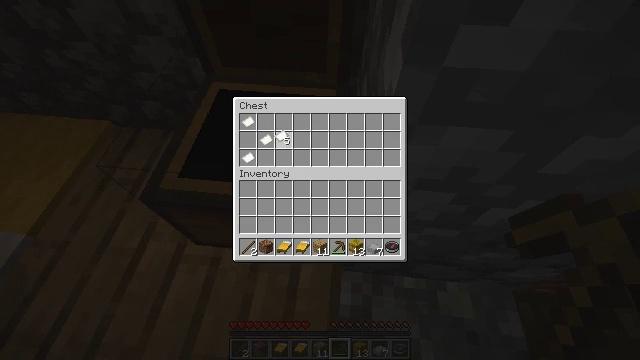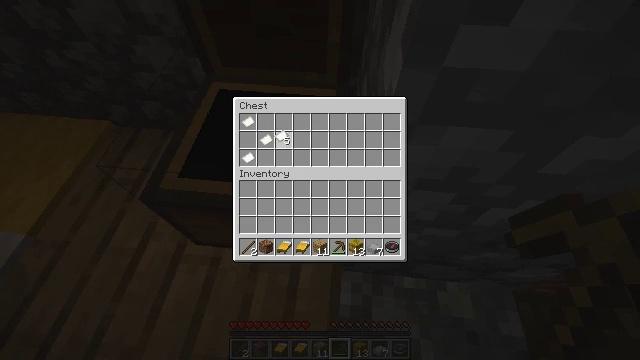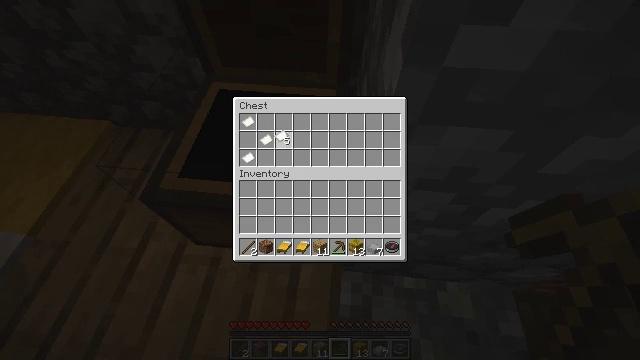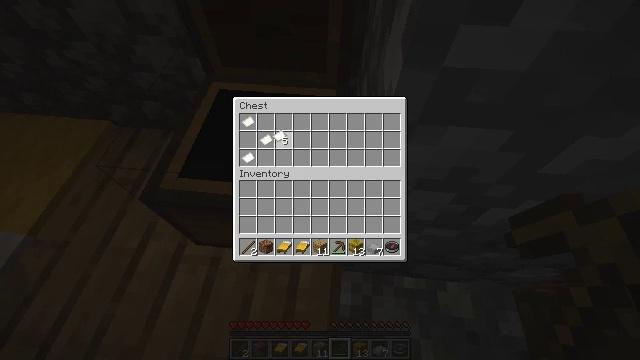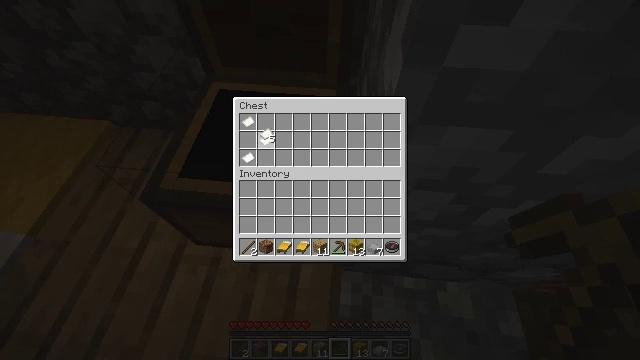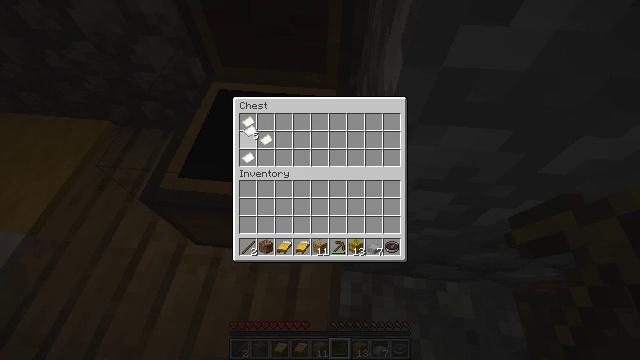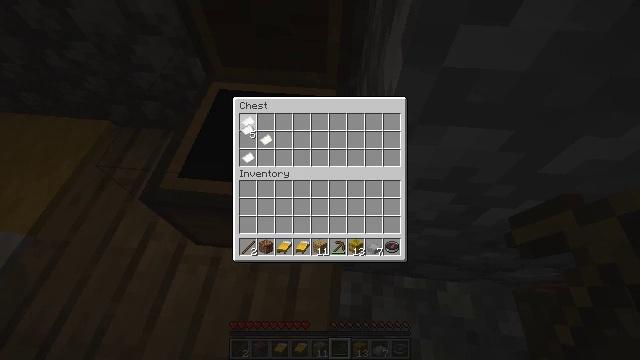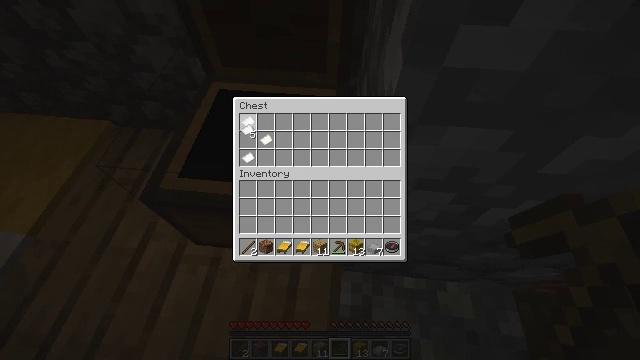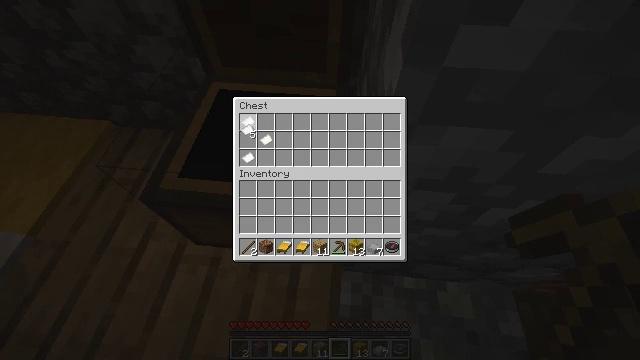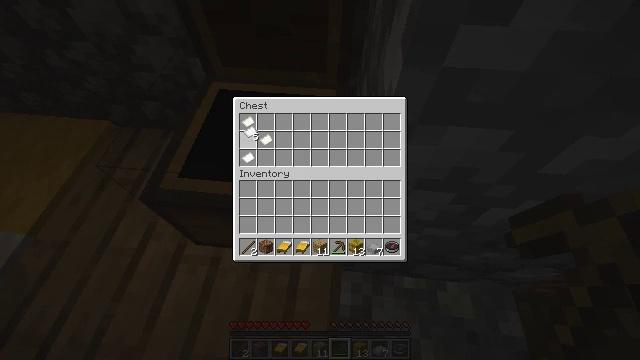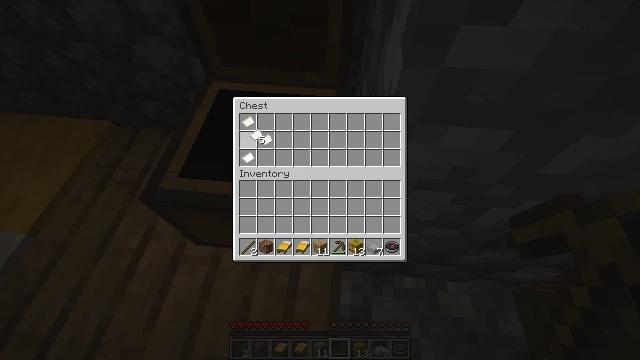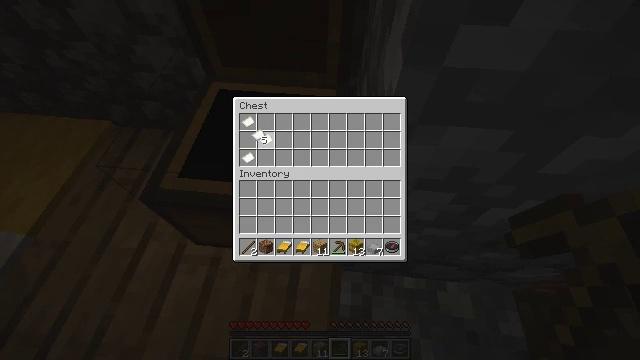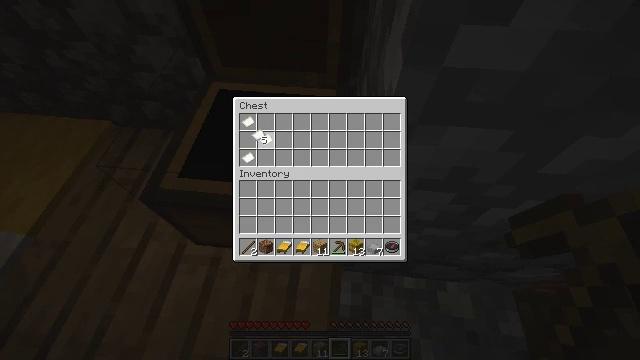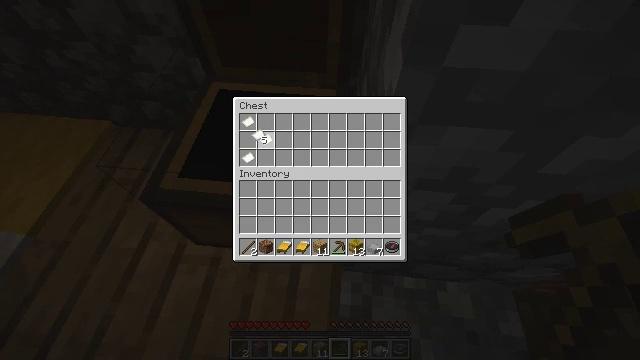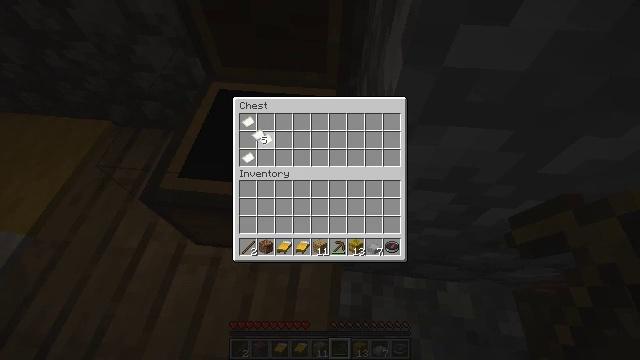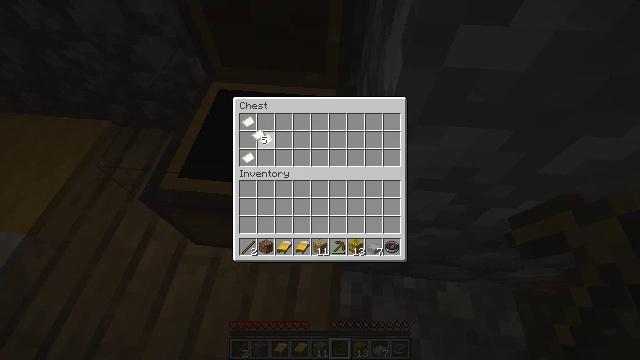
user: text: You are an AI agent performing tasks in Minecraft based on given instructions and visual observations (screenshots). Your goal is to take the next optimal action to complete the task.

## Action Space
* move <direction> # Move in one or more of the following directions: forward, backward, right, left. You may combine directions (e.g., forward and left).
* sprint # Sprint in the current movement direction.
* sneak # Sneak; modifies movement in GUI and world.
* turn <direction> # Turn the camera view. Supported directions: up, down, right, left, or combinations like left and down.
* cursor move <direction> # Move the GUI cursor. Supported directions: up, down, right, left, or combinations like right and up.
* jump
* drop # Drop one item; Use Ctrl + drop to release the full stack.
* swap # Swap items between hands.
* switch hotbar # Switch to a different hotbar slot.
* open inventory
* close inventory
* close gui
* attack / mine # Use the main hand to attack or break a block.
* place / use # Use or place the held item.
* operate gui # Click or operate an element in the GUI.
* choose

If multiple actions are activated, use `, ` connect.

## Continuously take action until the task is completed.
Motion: motion action
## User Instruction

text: Mine the white carpet.
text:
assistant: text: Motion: no_op
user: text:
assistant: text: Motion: no_op
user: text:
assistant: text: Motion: no_op
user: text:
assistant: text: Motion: cursor move left
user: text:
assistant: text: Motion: cursor move left
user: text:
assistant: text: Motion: no_op
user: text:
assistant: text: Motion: no_op
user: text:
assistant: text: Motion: no_op
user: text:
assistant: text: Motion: no_op
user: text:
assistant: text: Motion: no_op
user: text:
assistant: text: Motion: no_op
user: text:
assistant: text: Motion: no_op
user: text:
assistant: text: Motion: no_op
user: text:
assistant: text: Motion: no_op
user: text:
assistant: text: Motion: operate gui
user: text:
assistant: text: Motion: operate gui
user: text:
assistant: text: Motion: operate gui
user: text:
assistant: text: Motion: no_op
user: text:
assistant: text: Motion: no_op
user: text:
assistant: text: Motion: operate gui
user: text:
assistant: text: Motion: operate gui
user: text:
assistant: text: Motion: operate gui
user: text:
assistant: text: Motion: cursor move up
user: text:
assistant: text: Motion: no_op
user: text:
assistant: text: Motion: no_op
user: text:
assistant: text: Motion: no_op
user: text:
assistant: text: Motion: no_op
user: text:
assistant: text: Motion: no_op
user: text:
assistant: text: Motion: no_op
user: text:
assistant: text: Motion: operate gui